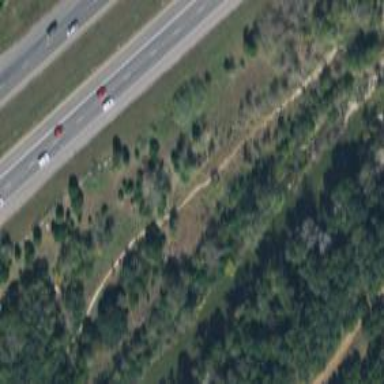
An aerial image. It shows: Path.